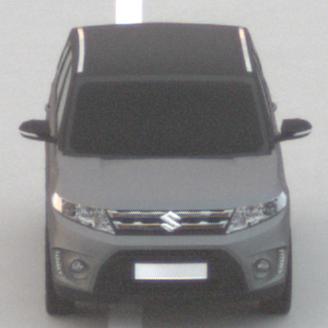
Make: Suzuki
Model: Vitara 1.6
Detailed model: Vitara (LY)
Model produced from: 2015/04
Model produced until: 2018/08
Doors: 5
Color: gray
Road condition: dry road
Daytime: sunrise or sunset
Contrast: low contrast